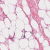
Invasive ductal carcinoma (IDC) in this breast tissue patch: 0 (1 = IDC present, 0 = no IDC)